Question: My WatchKit target application isn't displaying any simulators, I'm using Xcode Version 6.2 (6C107a): <URL>

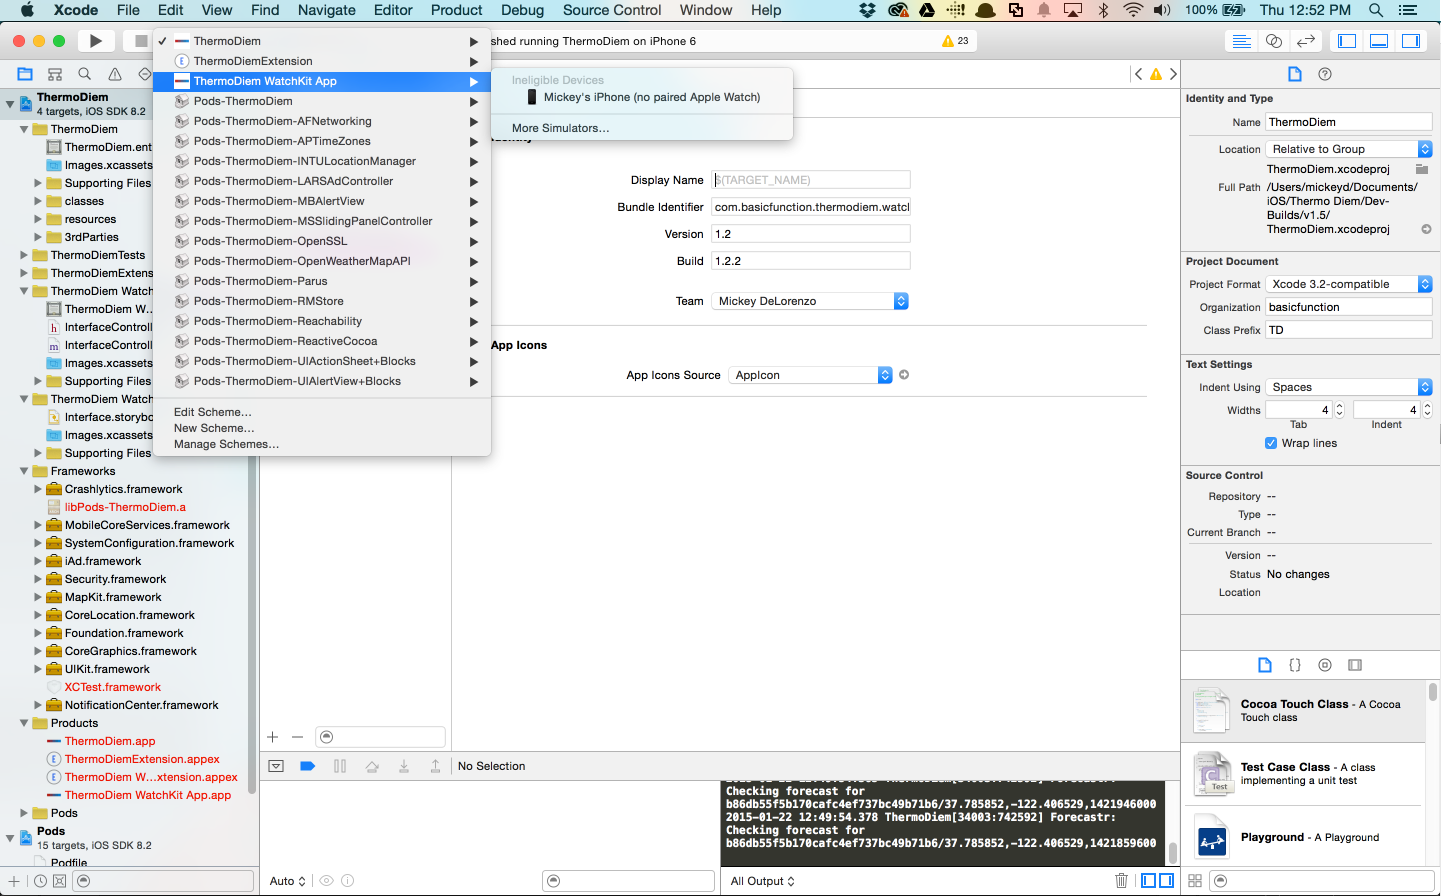
Answer: There are other strange things about that scheme that you're displaying there. The WatchKit Extension would not normally appear there, nor should any of those CocoaPods. (I am assuming that the ThemoDiemExtension is the WatchKit Extension. If it is some other kind of Extension, perhaps it might be intended to appear there?)
Try selecting "New Scheme..." at the bottom of that menu, and create a new clean Scheme that includes your app and your watchKit App. You may also want to select "Manage Schemes..." and see if you can see anything clearly wrong with the current one.
I presume you have already tried the "More simulators..." option under the "Mickey's iPhone (no paired Apple Watch)"?